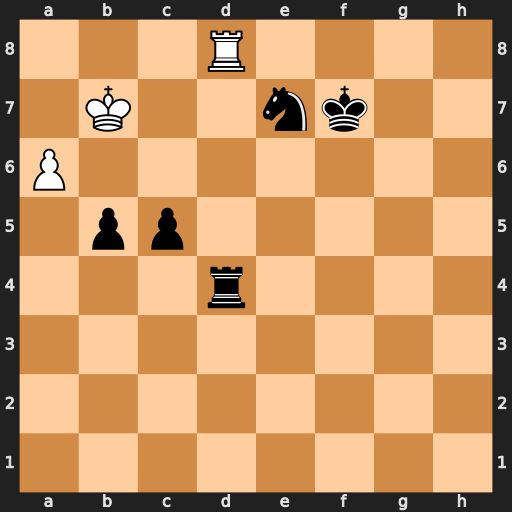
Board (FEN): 3R4/1K2nk2/P7/1pp5/3r4/8/8/8
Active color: w
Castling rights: -
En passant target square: -
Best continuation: Rxd4 cxd4 a7